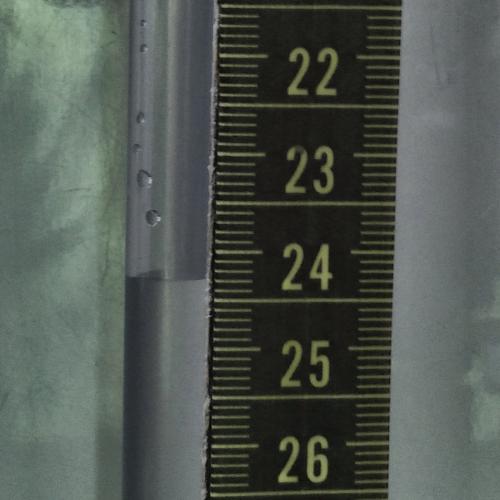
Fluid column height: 24.3 cm